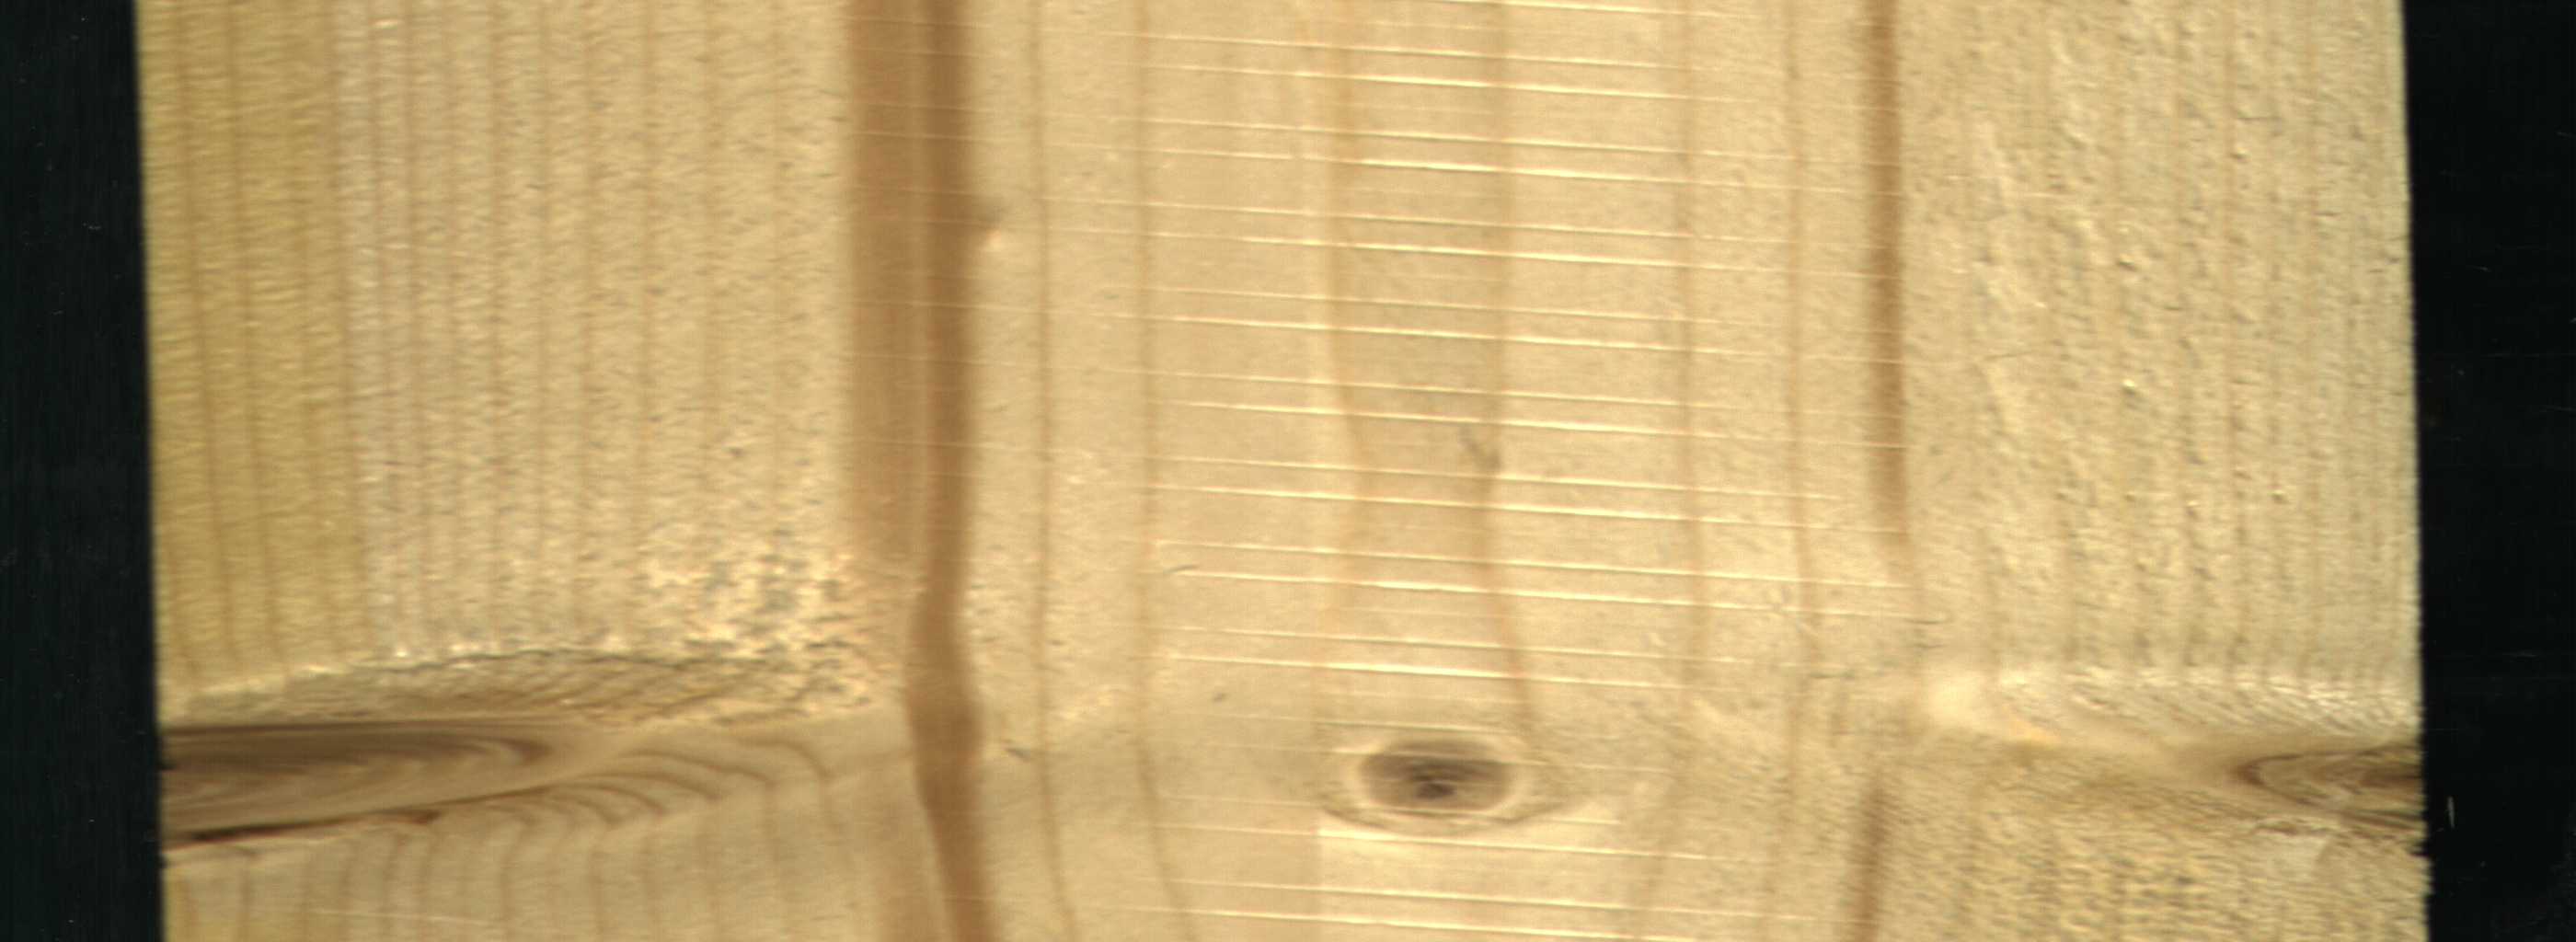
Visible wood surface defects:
Quartzity
Quartzity
Live_Knot
Live_Knot
Live_Knot